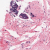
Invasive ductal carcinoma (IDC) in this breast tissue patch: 0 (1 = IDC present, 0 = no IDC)